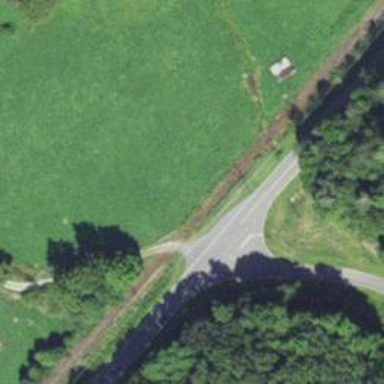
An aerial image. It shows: Culvert tunnel.